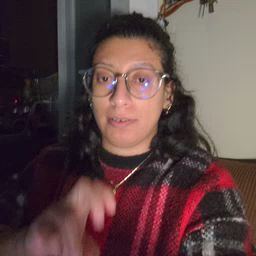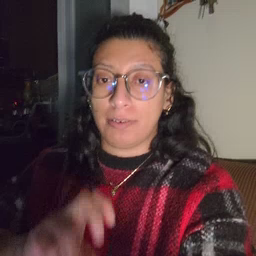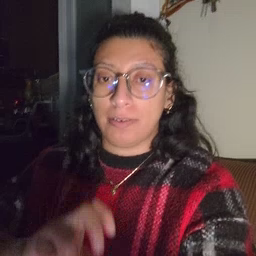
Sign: nuts